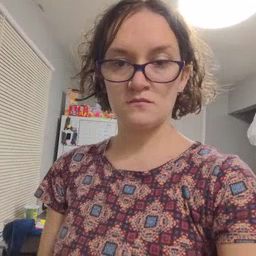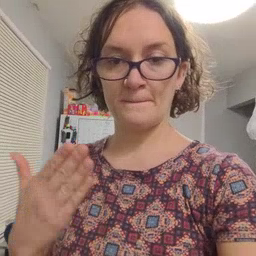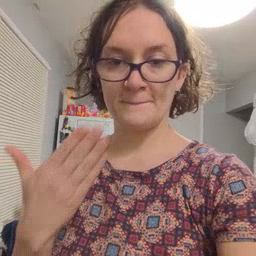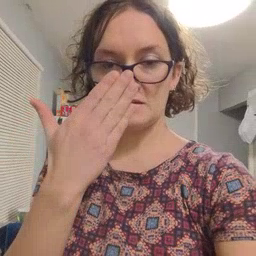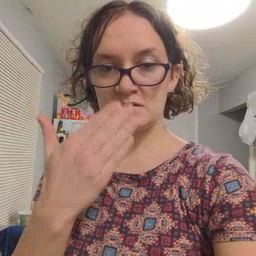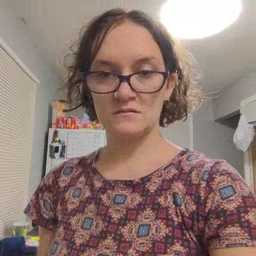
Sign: mitten